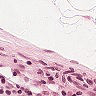
Metastatic tissue present: no